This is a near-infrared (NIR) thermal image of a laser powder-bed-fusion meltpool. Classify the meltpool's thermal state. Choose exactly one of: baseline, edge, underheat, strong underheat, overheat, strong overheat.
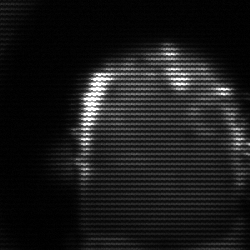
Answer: baseline